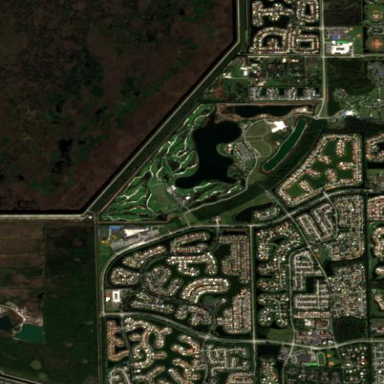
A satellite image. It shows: Golf course.